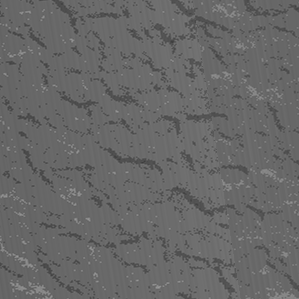
Label: frost